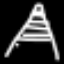
Label: The Eiffel Tower